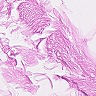
Metastatic tissue present: no